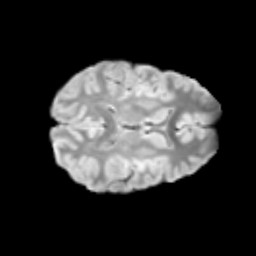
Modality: T2w
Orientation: axial
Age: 14
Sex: female
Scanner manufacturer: siemens
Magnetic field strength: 3 T
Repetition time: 3.8 s
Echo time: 0.07 s